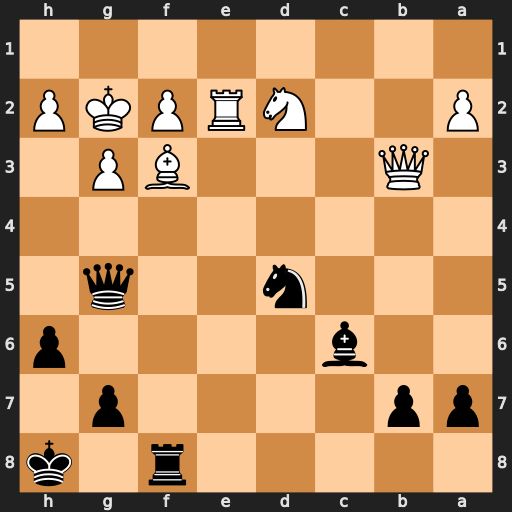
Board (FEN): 5r1k/pp4p1/2b4p/3n2q1/8/1Q3BP1/P2NRPKP/8
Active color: b
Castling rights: -
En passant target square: -
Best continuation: Nf4+ Kf1 Nxe2